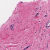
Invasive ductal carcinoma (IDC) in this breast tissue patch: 0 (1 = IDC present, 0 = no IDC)